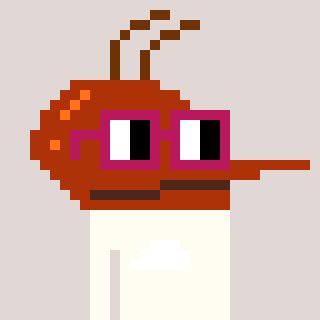
a pixel art character with square dark red glasses, a mosquito-shaped head and a grayscale-colored body on a warm background